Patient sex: F
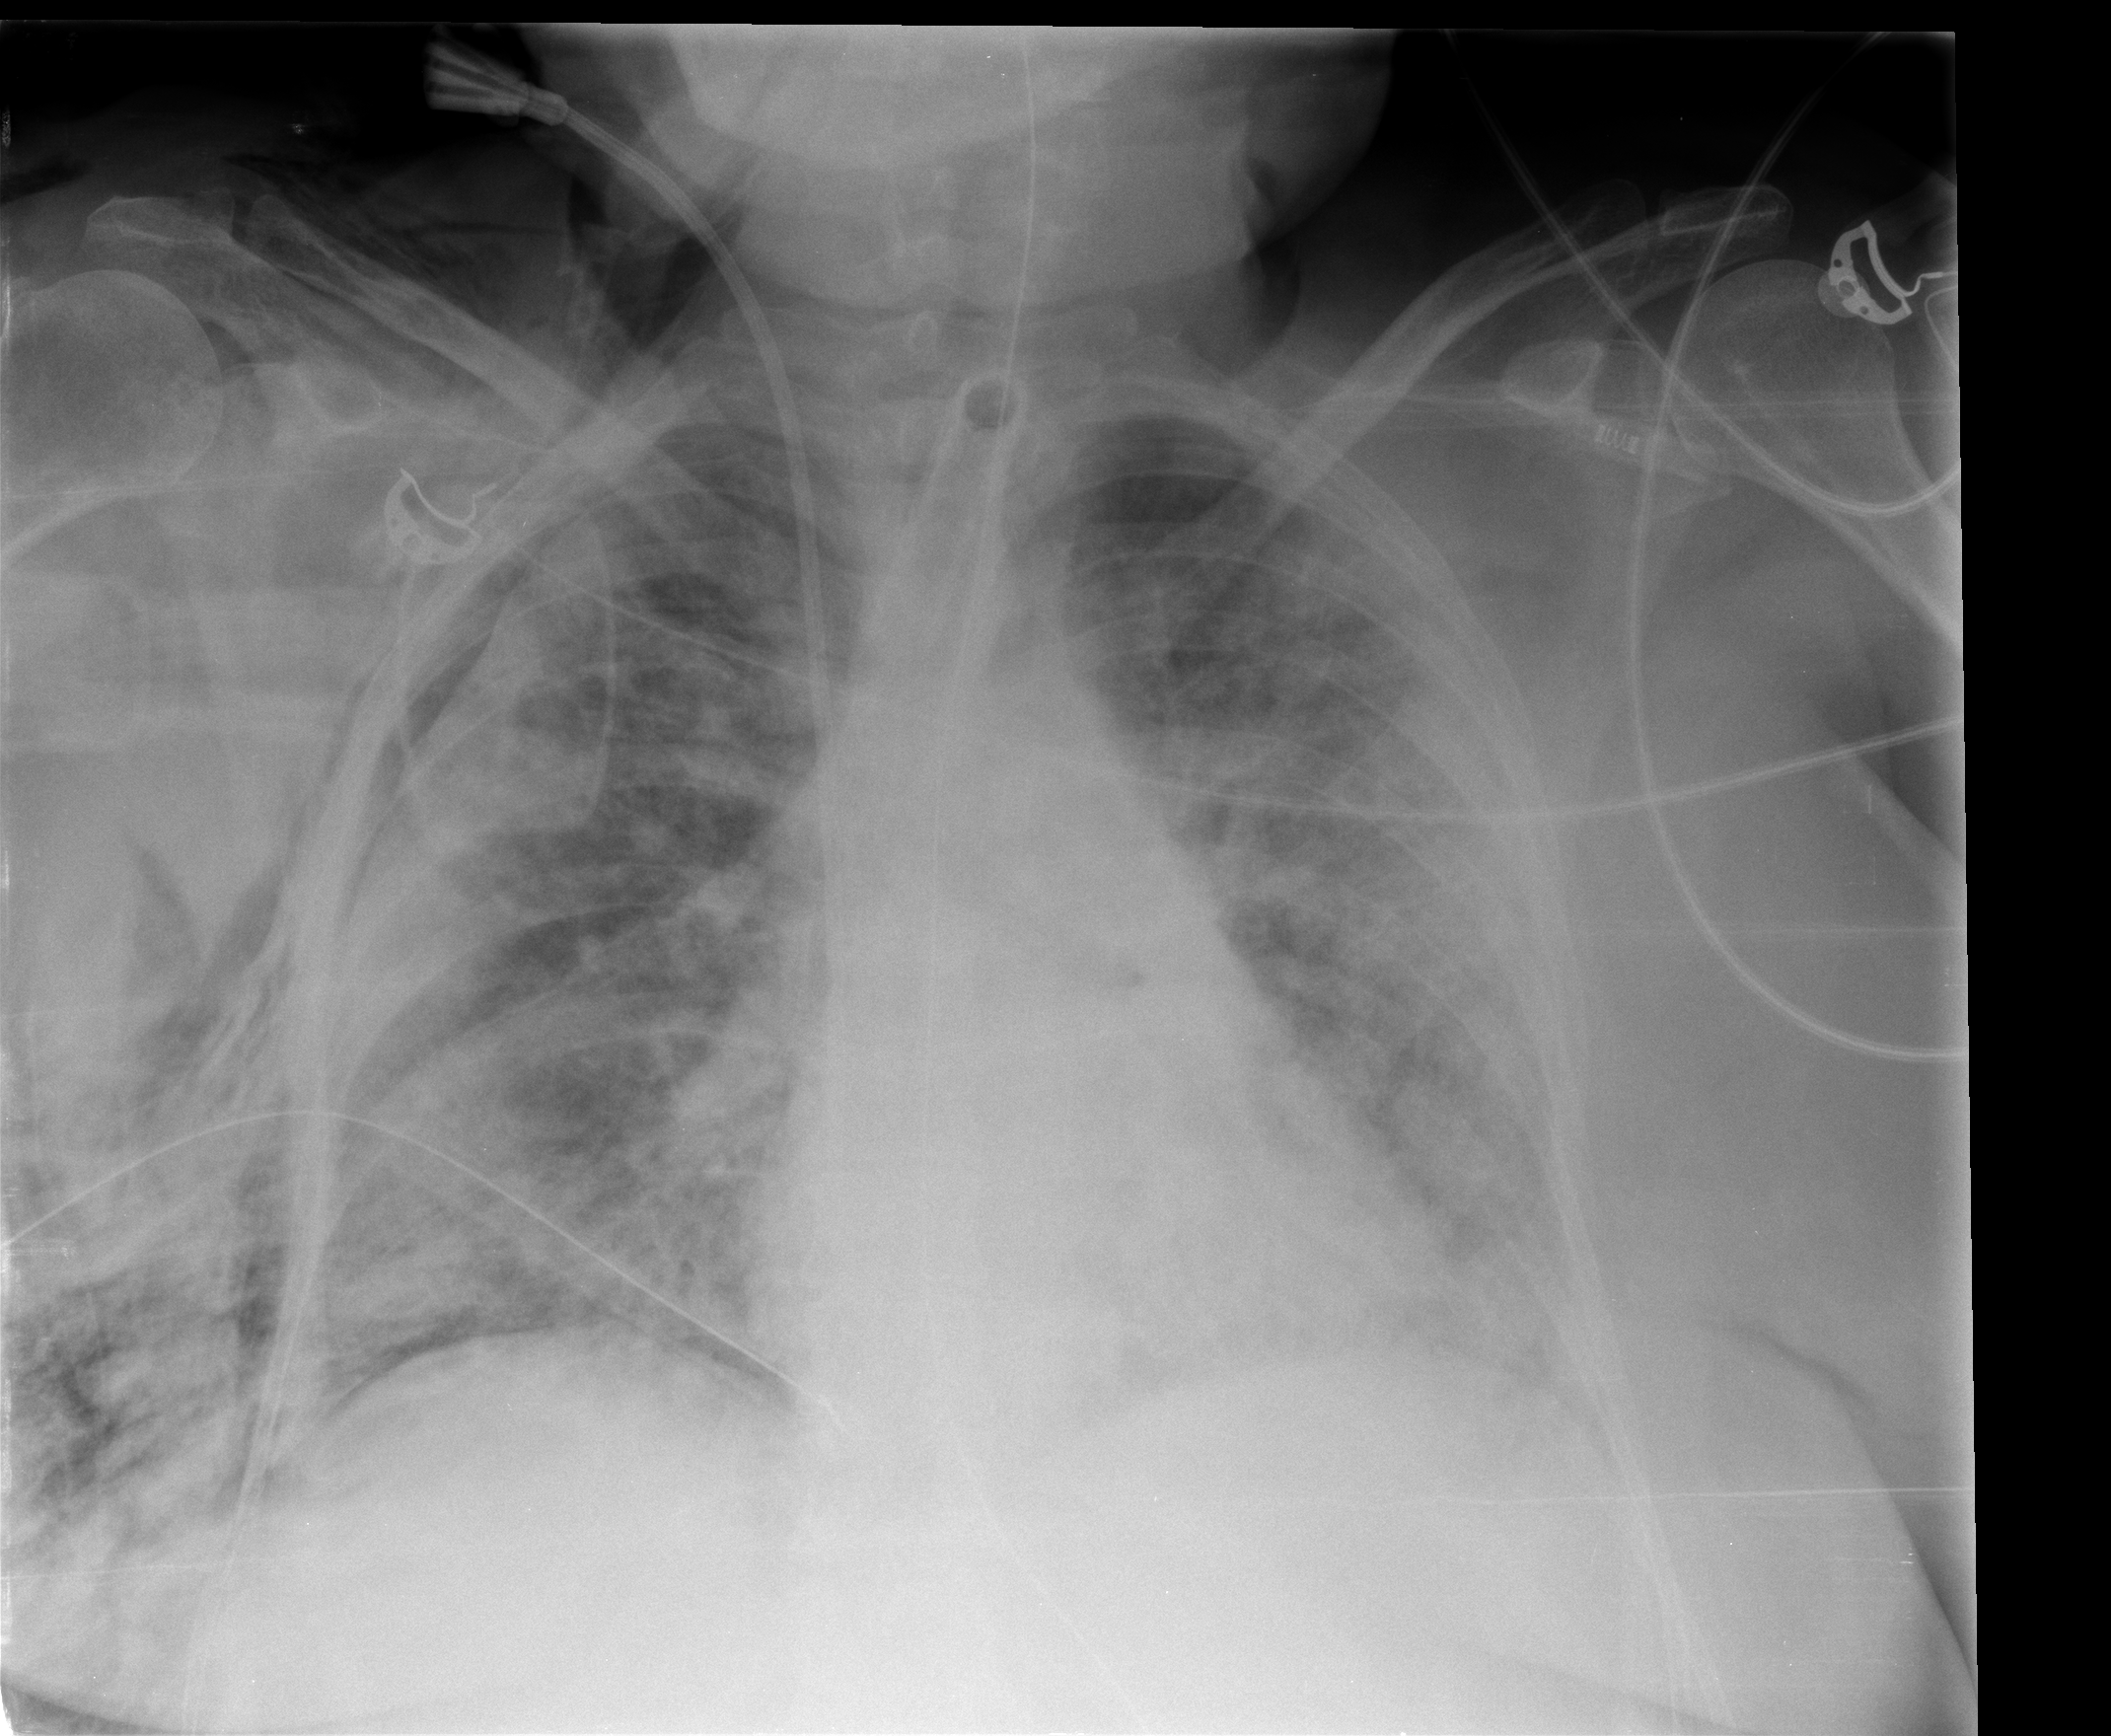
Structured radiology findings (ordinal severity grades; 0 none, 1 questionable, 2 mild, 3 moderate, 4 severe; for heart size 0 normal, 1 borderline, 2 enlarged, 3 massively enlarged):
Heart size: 2
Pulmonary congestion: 2
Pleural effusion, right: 0
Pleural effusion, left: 2
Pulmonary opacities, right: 3
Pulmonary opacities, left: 3
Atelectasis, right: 3
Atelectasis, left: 3